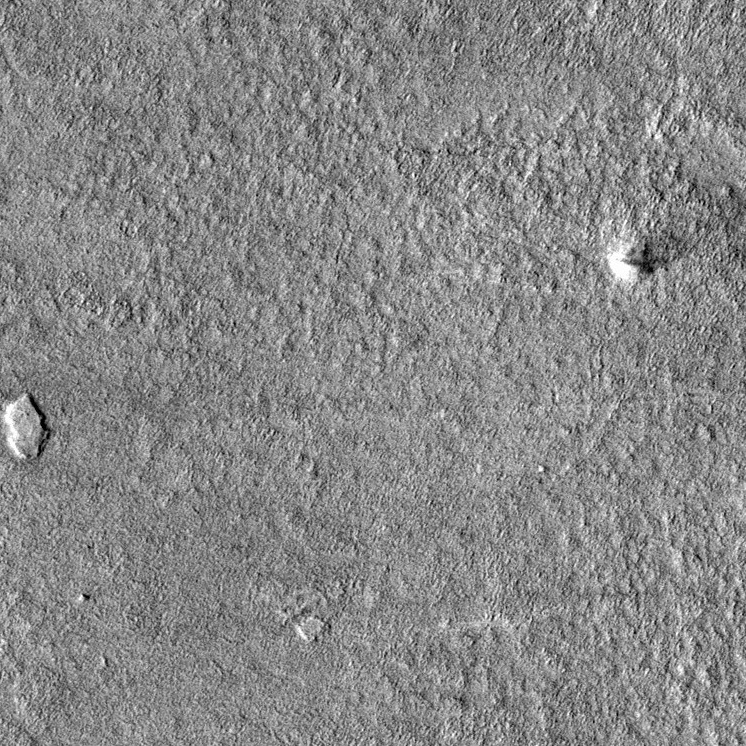
Label: dustdevil